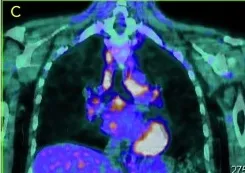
Focus of increased uptake in multiple mediastinal and hilar lymph nodes.
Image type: radiology (pet)